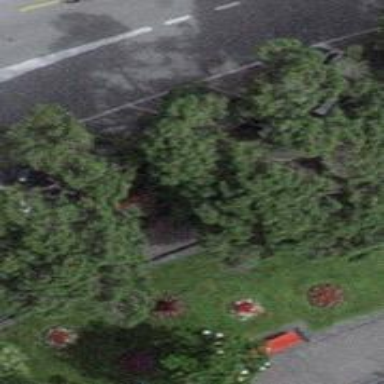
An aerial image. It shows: Asphalt pedestrian road.